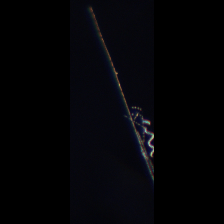
Taxon: Diatom_aggregate
Group: Diatoms